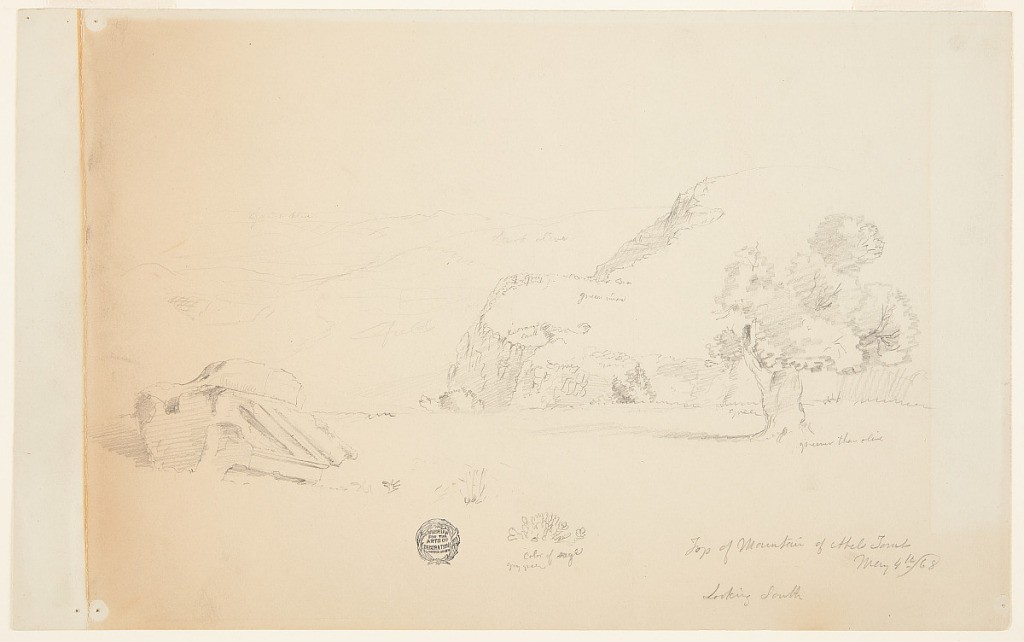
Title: Top of Mountain of Abel's Tomb, Syria
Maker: Frederic Edwin Church, American, 1826–1900
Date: May 4, 1868
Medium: Graphite on gray-green wove paper
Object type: Drawing
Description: Landscape sketch showing a view of the mountainous Syrian landscape around the Wadi Barada from the top of the mountain upon which Abel's Tomb stands, a shrine known today as Nabi Habil. In the foreground, a large stone ruin sits upon sloping grass at left while an olive tree stands at right. This grassy hillside descends to meeet a rugged, rocky prominence in middle distance at center, strewn with cliffs, bluffs, and ledges. An expansive, rolling, mountainous landscape extends to the horizon in the background at left.